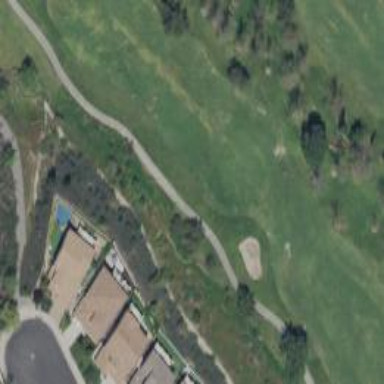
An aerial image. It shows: Golf fairway surrounded by grass.